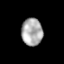
Tissue: lung
Cell type: Epithelial cells
Senescence score: 0.1413
Nuclear area (px): 572
Mean DAPI intensity: 170.117